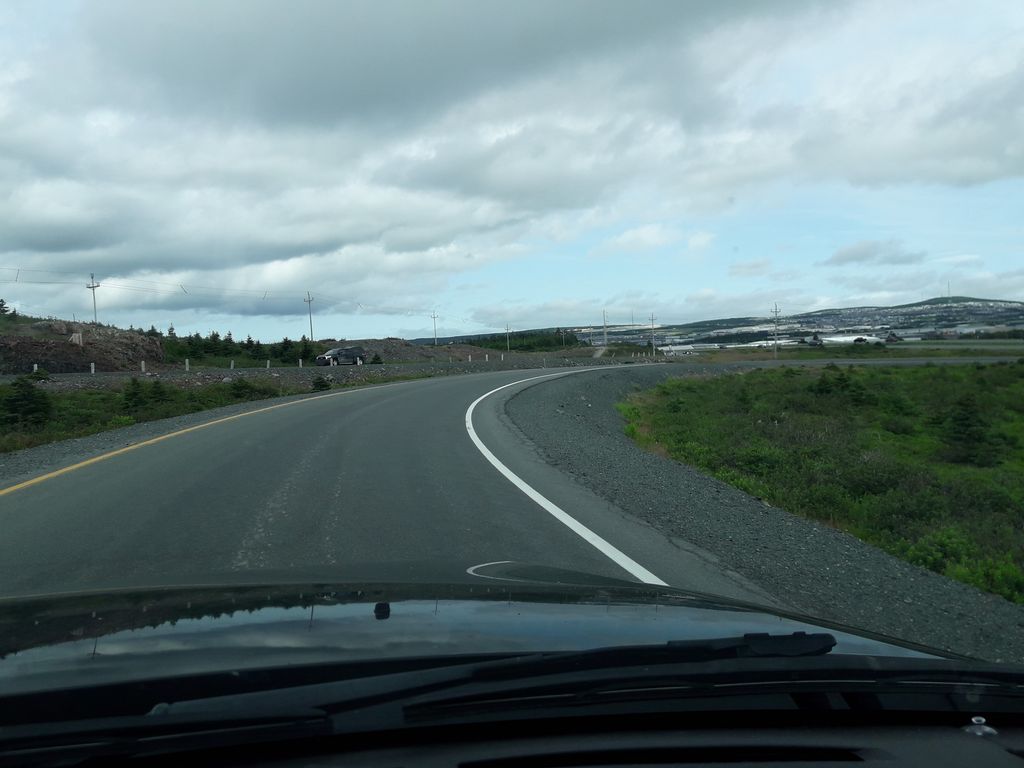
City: st_johns